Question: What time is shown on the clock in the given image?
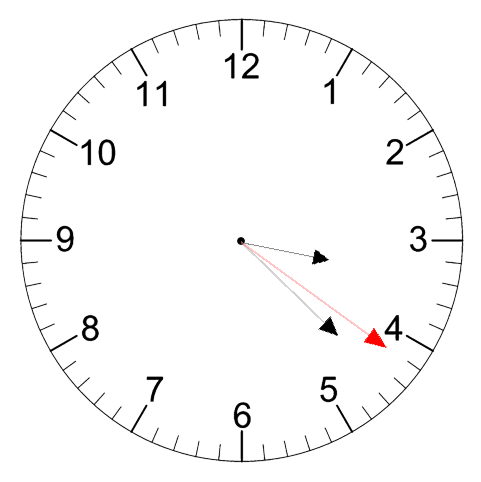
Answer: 03:22:21